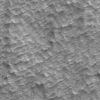
Label: not_dusty